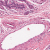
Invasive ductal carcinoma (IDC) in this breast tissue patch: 0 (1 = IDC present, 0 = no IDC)